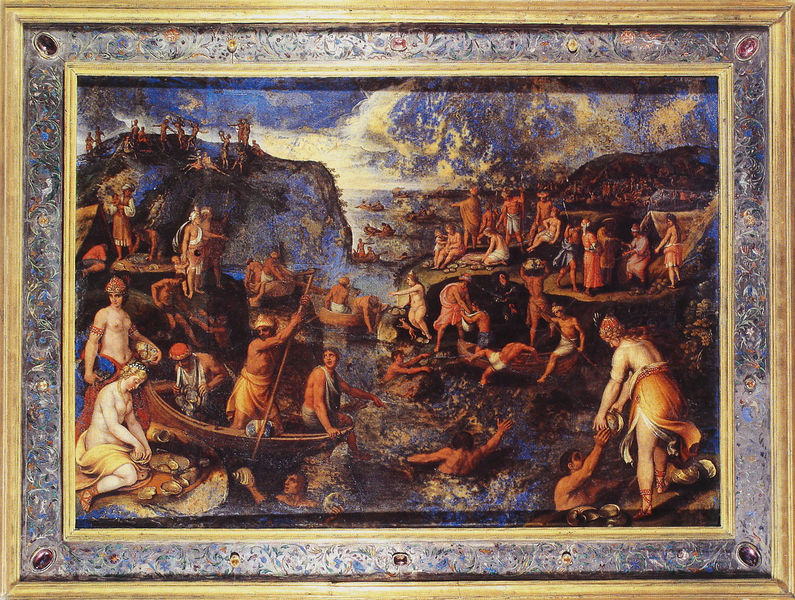
Titel: Die Perlenfischerei in Indien
Künstler: Antonio Tempesta
Institution: Paris, Musée du Louvre
Schlagwörter: berg, blau, felsen, gemälde, himmel, mann, nackt, wasser, akte, baden, badende, frauen, menschen, see, brust, busen, frau, männer, rock, blond, rahmen, bild, gold, edelsteine, boot, boote, beine, brüste, wellen, fluß, fluten, unglück, weiber, foto, rothaarig, schwimmen, blondine, blonde, schwarzhaarige, hilfe, rothaarige, muscheln, sexy, lüstern, geil, geiler blick